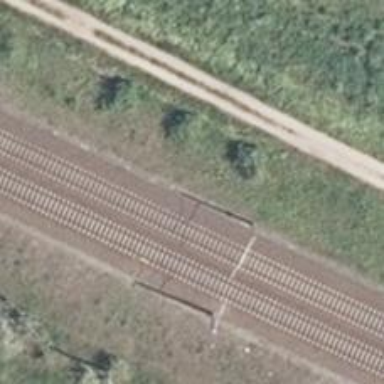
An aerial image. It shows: Railway track with contact lines for electrification.